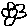
Label: flower